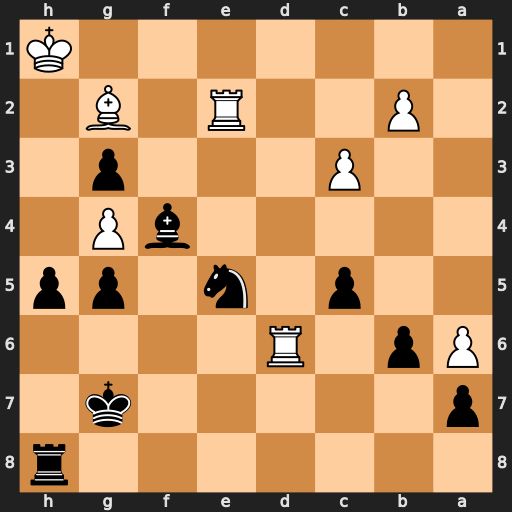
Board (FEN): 7r/p5k1/Pp1R4/2p1n1pp/5bP1/2P3p1/1P2R1B1/7K
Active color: b
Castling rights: -
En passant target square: -
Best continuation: hxg4+ Kg1 Nf3+